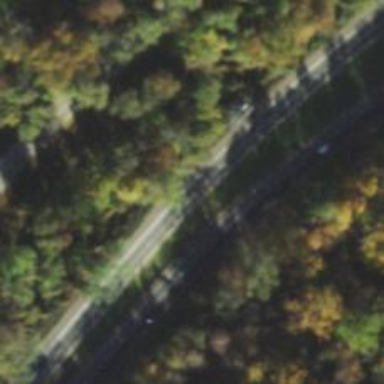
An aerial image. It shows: Asphalt road classified as primary highway with expressway characteristics.